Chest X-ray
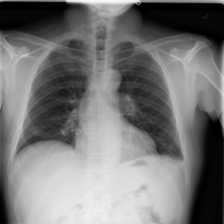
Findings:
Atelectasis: negative
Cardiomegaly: negative
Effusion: negative
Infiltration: positive
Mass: negative
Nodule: negative
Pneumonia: negative
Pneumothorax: negative
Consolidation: negative
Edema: negative
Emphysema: negative
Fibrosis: negative
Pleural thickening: negative
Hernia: negative